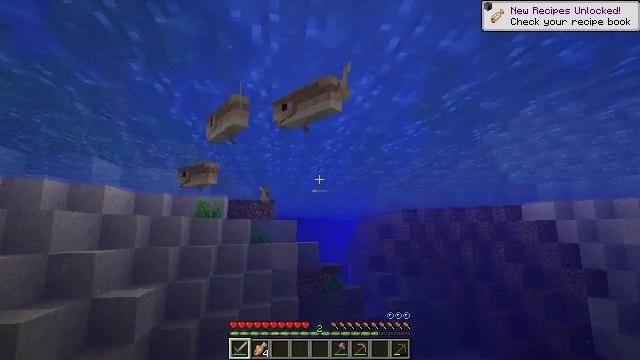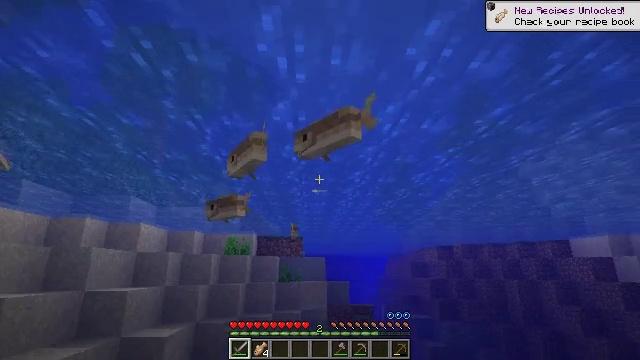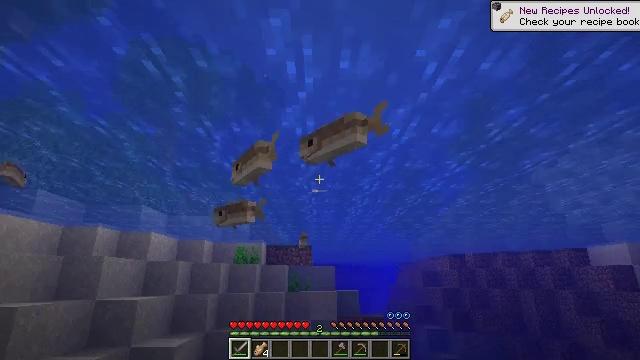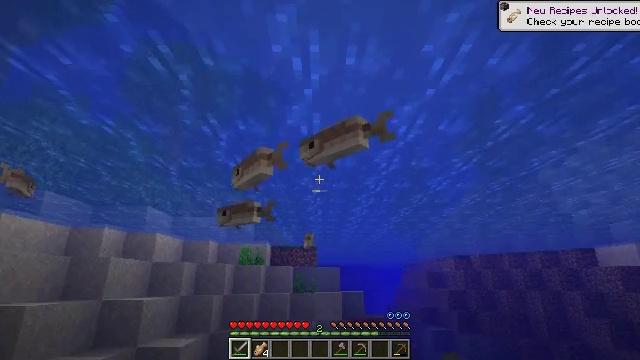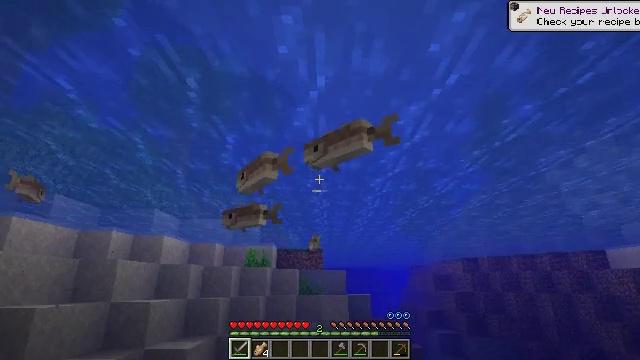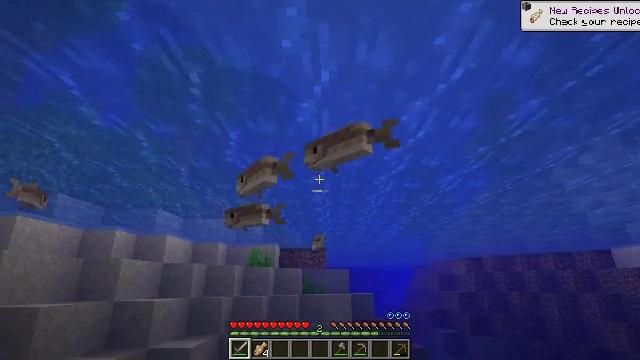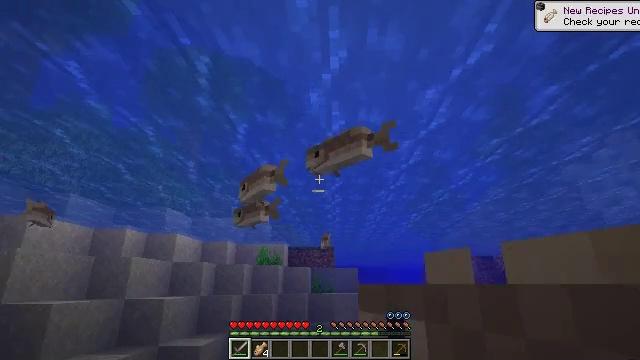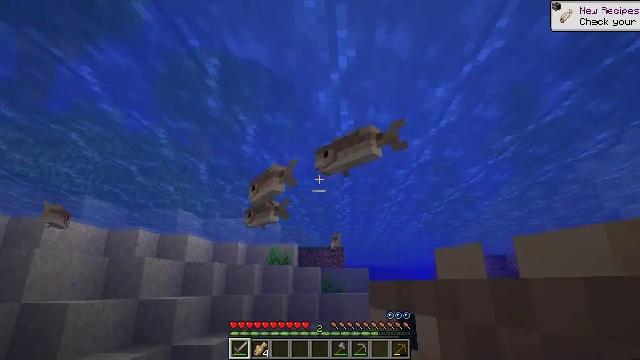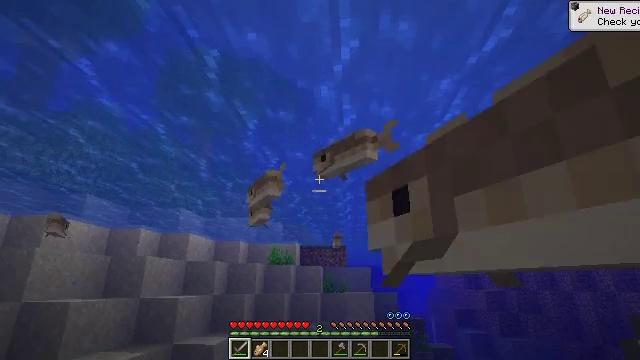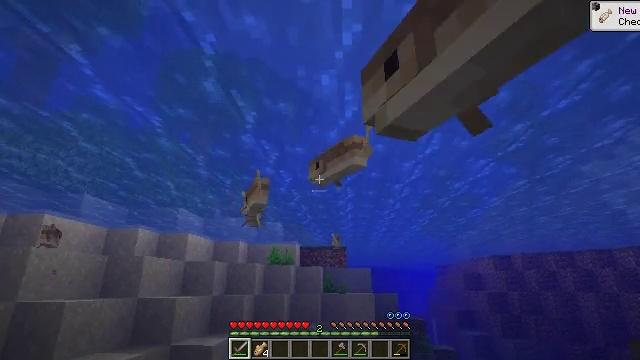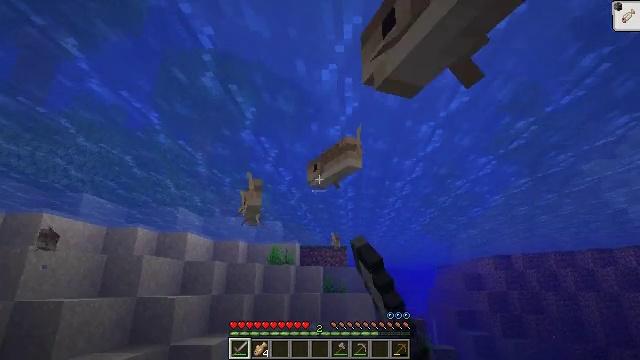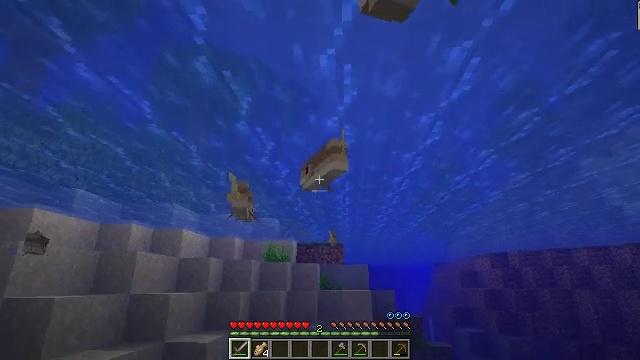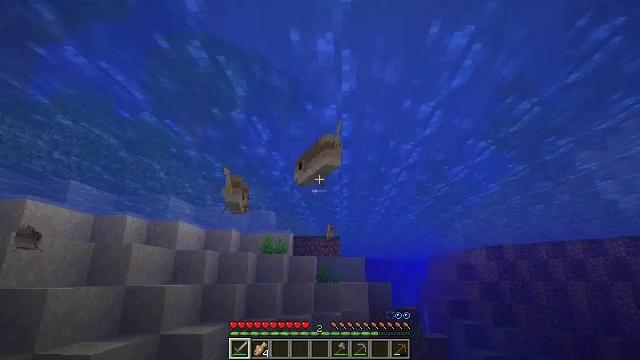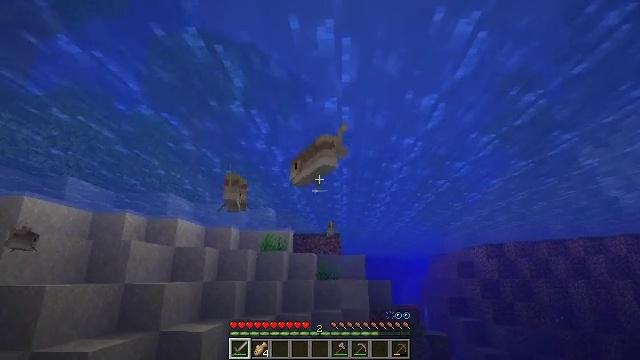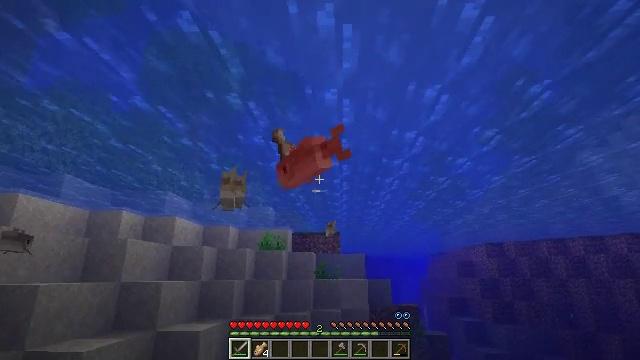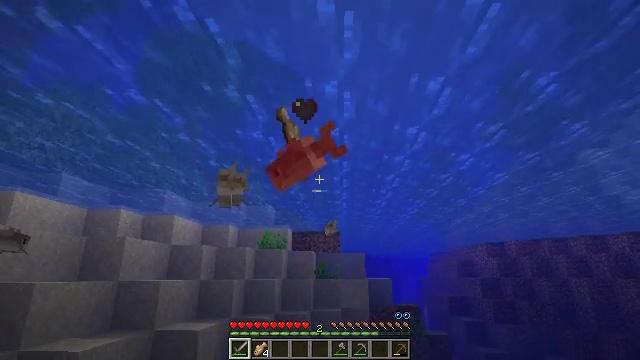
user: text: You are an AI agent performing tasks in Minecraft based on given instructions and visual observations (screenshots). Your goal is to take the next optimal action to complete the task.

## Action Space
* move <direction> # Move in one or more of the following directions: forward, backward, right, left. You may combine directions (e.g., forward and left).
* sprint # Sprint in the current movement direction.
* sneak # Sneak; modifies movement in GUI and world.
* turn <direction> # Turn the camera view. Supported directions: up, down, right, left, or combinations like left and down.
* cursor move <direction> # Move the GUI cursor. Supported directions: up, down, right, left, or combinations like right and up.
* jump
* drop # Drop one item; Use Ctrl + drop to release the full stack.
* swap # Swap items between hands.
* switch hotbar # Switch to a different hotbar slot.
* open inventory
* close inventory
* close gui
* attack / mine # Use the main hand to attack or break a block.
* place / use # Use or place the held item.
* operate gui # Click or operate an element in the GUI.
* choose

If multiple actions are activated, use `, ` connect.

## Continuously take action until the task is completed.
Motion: motion action
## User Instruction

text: Catch and defeat a cod.
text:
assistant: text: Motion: move forward, turn left and up
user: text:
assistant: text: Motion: move forward, turn left and up
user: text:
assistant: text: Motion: move forward
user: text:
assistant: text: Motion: move forward, turn left
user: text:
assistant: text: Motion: move forward
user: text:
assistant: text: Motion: move forward, turn left
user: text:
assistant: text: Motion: move forward, turn left
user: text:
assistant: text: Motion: move forward
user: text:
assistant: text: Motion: move forward, attack / mine
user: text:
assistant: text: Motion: move forward, attack / mine
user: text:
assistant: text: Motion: move forward, attack / mine
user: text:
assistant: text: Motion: move forward, turn down
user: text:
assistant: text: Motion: move forward
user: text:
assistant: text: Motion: move forward
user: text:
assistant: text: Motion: move forward
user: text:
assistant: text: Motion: move forward, jump
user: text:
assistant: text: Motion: move forward, jump
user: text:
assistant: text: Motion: move forward, jump
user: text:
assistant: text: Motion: move forward, jump
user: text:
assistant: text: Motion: move forward, jump
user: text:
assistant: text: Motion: move forward, turn down, jump
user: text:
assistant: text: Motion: move forward, jump
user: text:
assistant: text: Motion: move forward, turn left and down, jump
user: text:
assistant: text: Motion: move forward, turn left and down, jump
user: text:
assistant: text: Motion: move forward
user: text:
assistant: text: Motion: move forward
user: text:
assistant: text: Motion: move forward
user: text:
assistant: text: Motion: move forward
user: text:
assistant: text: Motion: move forward
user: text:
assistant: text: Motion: move forward